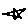
Label: star